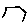
Label: hexagon